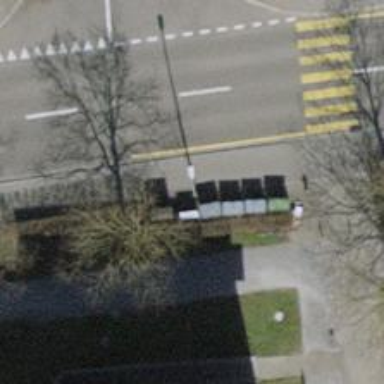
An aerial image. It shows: Avenue lined with trees.